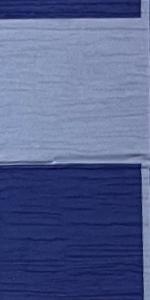
Label: Empty